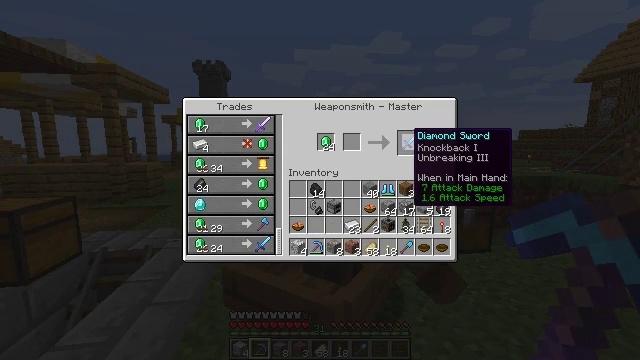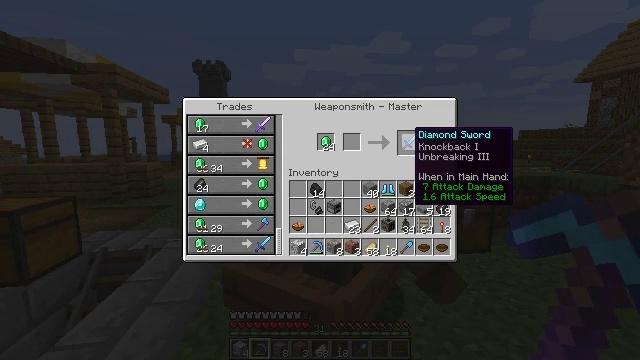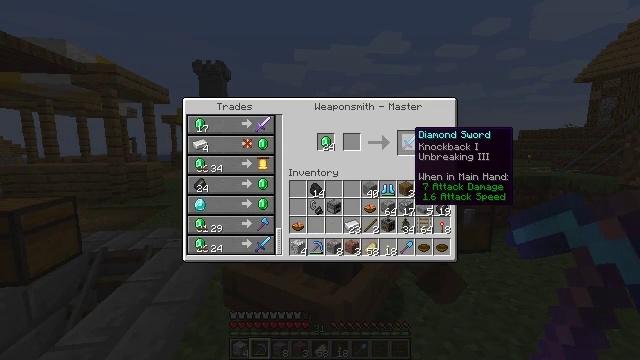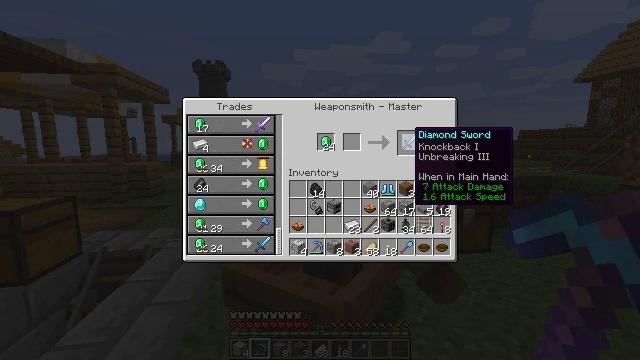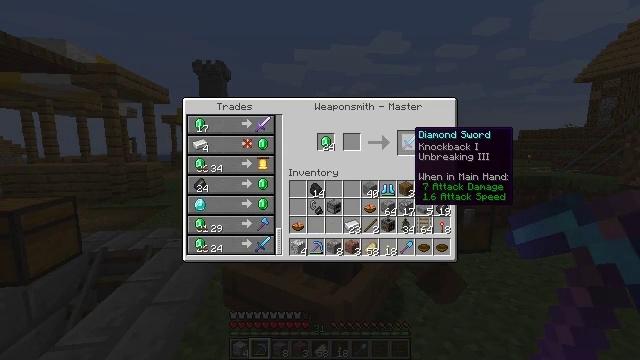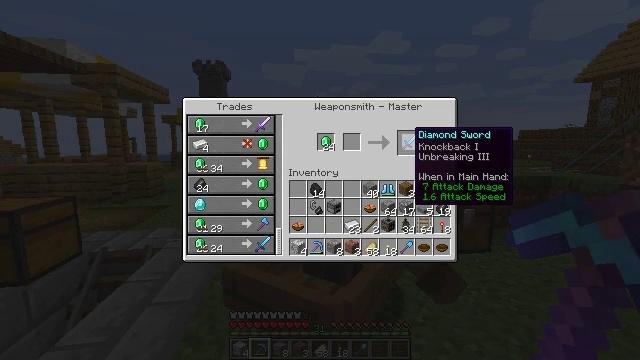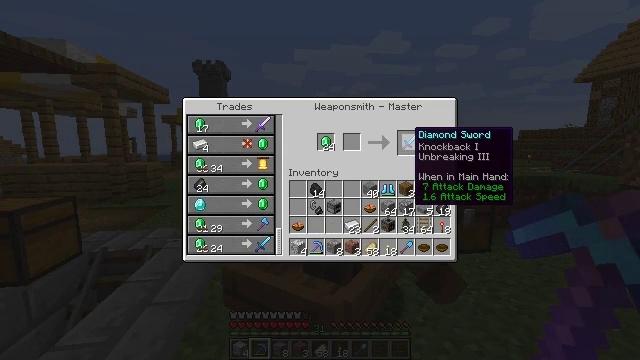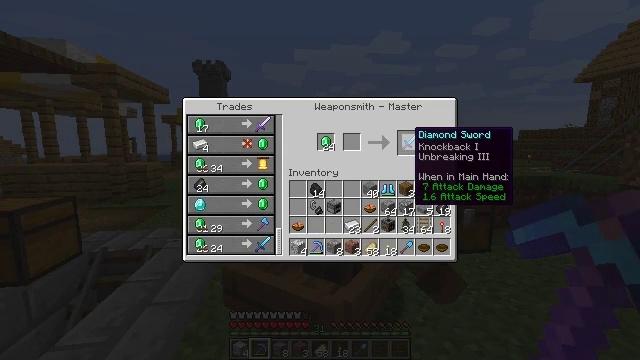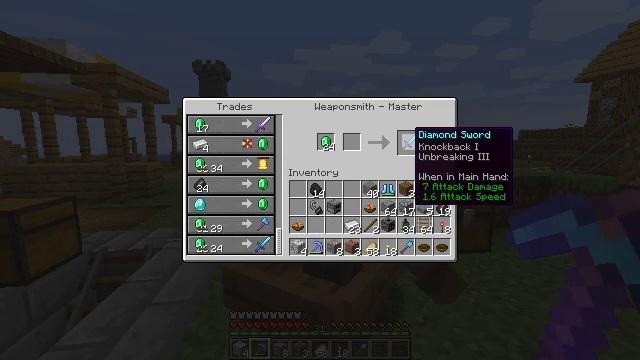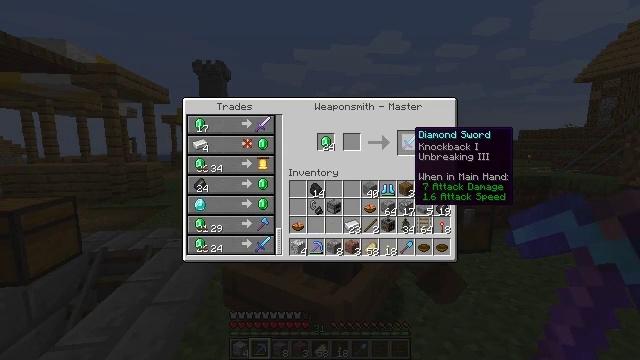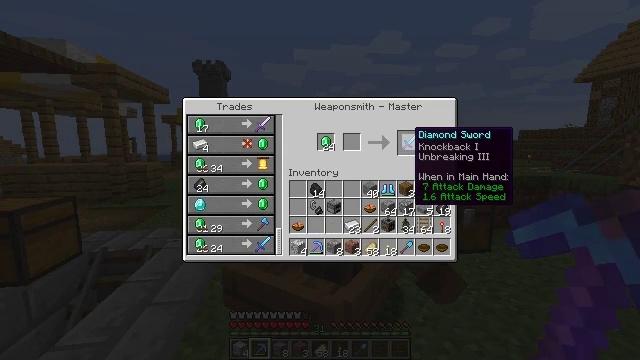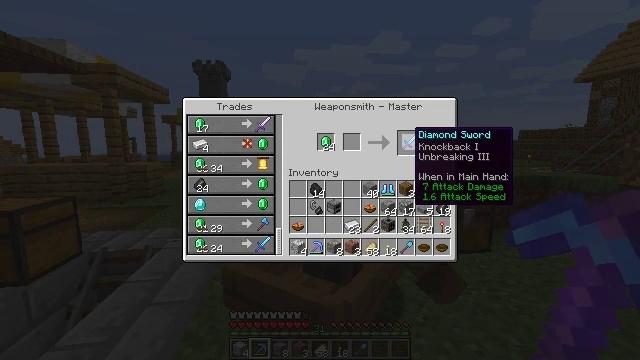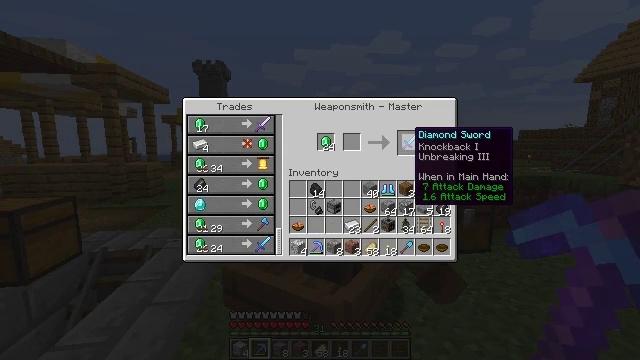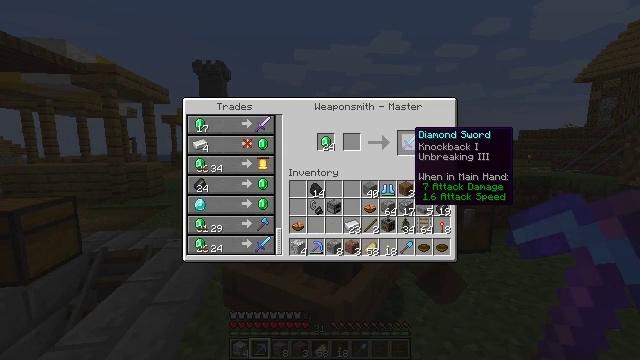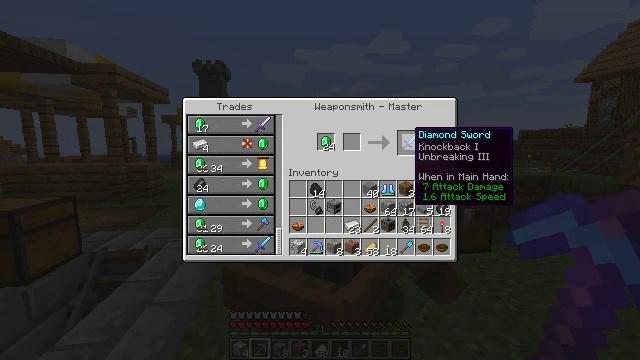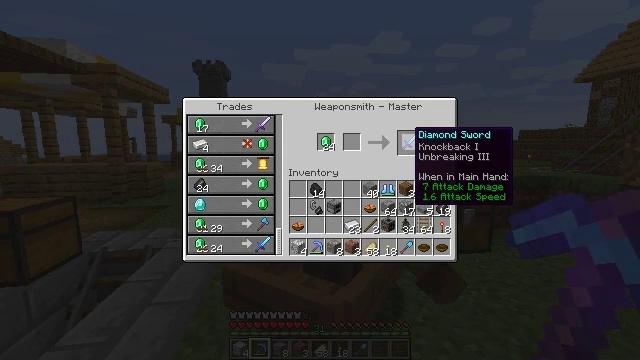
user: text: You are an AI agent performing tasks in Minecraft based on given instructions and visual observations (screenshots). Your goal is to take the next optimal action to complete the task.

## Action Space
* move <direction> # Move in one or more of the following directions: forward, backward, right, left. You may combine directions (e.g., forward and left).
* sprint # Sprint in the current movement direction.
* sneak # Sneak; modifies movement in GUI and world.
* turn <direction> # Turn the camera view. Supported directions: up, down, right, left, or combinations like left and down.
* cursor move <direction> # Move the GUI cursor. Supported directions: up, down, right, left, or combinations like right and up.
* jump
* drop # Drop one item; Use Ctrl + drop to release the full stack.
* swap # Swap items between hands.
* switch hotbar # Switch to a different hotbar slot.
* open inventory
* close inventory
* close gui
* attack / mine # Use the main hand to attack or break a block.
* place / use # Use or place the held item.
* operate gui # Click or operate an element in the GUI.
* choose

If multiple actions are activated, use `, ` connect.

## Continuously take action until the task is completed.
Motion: motion action
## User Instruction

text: Use diamonds and a stick to craft a diamond sword.
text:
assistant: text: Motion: no_op
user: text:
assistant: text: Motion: no_op
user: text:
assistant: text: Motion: no_op
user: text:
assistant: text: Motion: no_op
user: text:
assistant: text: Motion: no_op
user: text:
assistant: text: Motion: no_op
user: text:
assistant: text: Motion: no_op
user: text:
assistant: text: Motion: no_op
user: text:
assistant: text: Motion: no_op
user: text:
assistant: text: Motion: no_op
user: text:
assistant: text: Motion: no_op
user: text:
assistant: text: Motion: no_op
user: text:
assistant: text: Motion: no_op
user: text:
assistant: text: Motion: no_op
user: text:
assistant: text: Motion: no_op
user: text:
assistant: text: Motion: no_op
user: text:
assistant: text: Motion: no_op
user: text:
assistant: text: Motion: no_op
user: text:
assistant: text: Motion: no_op
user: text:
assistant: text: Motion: no_op
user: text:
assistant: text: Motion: no_op
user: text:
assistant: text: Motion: no_op
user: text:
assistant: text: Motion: no_op
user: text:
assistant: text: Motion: no_op
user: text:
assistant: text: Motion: no_op
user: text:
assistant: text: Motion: no_op
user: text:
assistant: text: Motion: no_op
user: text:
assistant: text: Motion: operate gui
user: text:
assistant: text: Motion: operate gui
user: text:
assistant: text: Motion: cursor move down